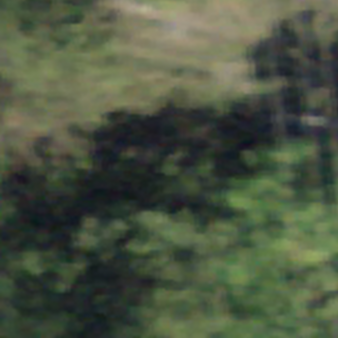
Label: other